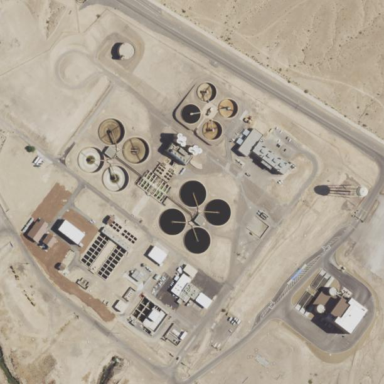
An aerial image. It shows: Wastewater plant.